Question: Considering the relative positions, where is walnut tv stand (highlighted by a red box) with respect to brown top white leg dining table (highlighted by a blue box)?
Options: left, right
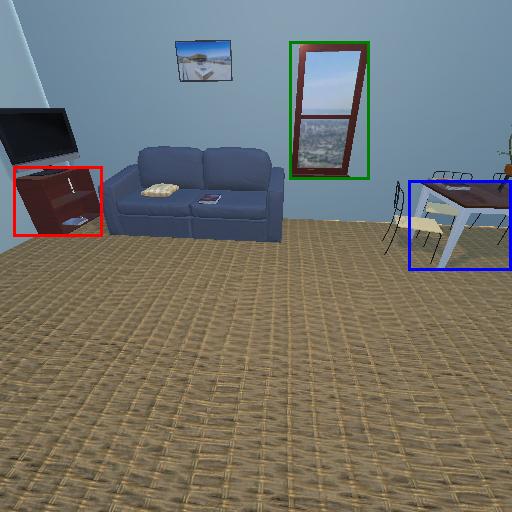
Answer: left